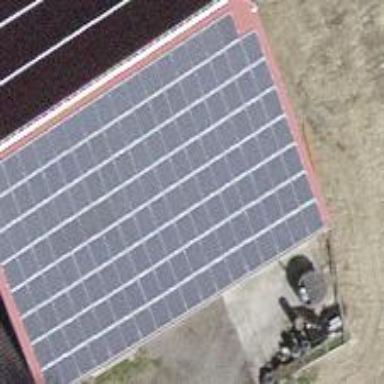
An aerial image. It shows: Solar power generator.